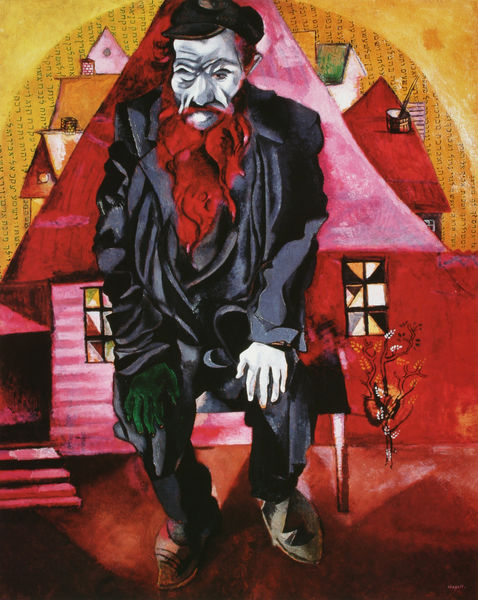
Titel: Jude in Rot
Künstler: Marc Chagall
Standort: St. Petersburg
Institution: Russisches Museum
Schlagwörter: baum, blätter, dunkel, gemälde, hand, himmel, mann, schatten, gelb, grün, stadt, bewegung, braun, daumen, fenster, finger, grau, haar, handschuh, hell, hut, licht, mund, nase, ohr, schwarz, stuhl, tür, weiss, blick, dach, gebäude, haus, rot, malerei, tanz, alt, anzug, bart, hose, jacke, mütze, schnurrbart, wand, augen, band, falten, gesicht, kragen, stehen, ärmel, portrait, porträt, öl, baumstamm, erde, häuser, einsam, gehen, hütte, sonne, boden, auge, haare, person, pflanze, rosa, schultern, rund, schornstein, beine, schrift, bogen, ort, schuhe, russland, abstrakt, modern, dorf, dächer, giebel, schornsteine, füsse, hocker, treppe, falte, schnurbart, streifen, balken, stufe, stufen, tor, pink, eingang, alter, text, leinwand, tasche, umschlag, fenstergitter, kraus, fensterscheiben, stuhlbeine, rotbraun, gehöft, schirmmütze, knick, holzhaus, chagall, dörfer, jude, marc chagall, anziug, galizien, stade, ukraine, vitebsk, witebsk